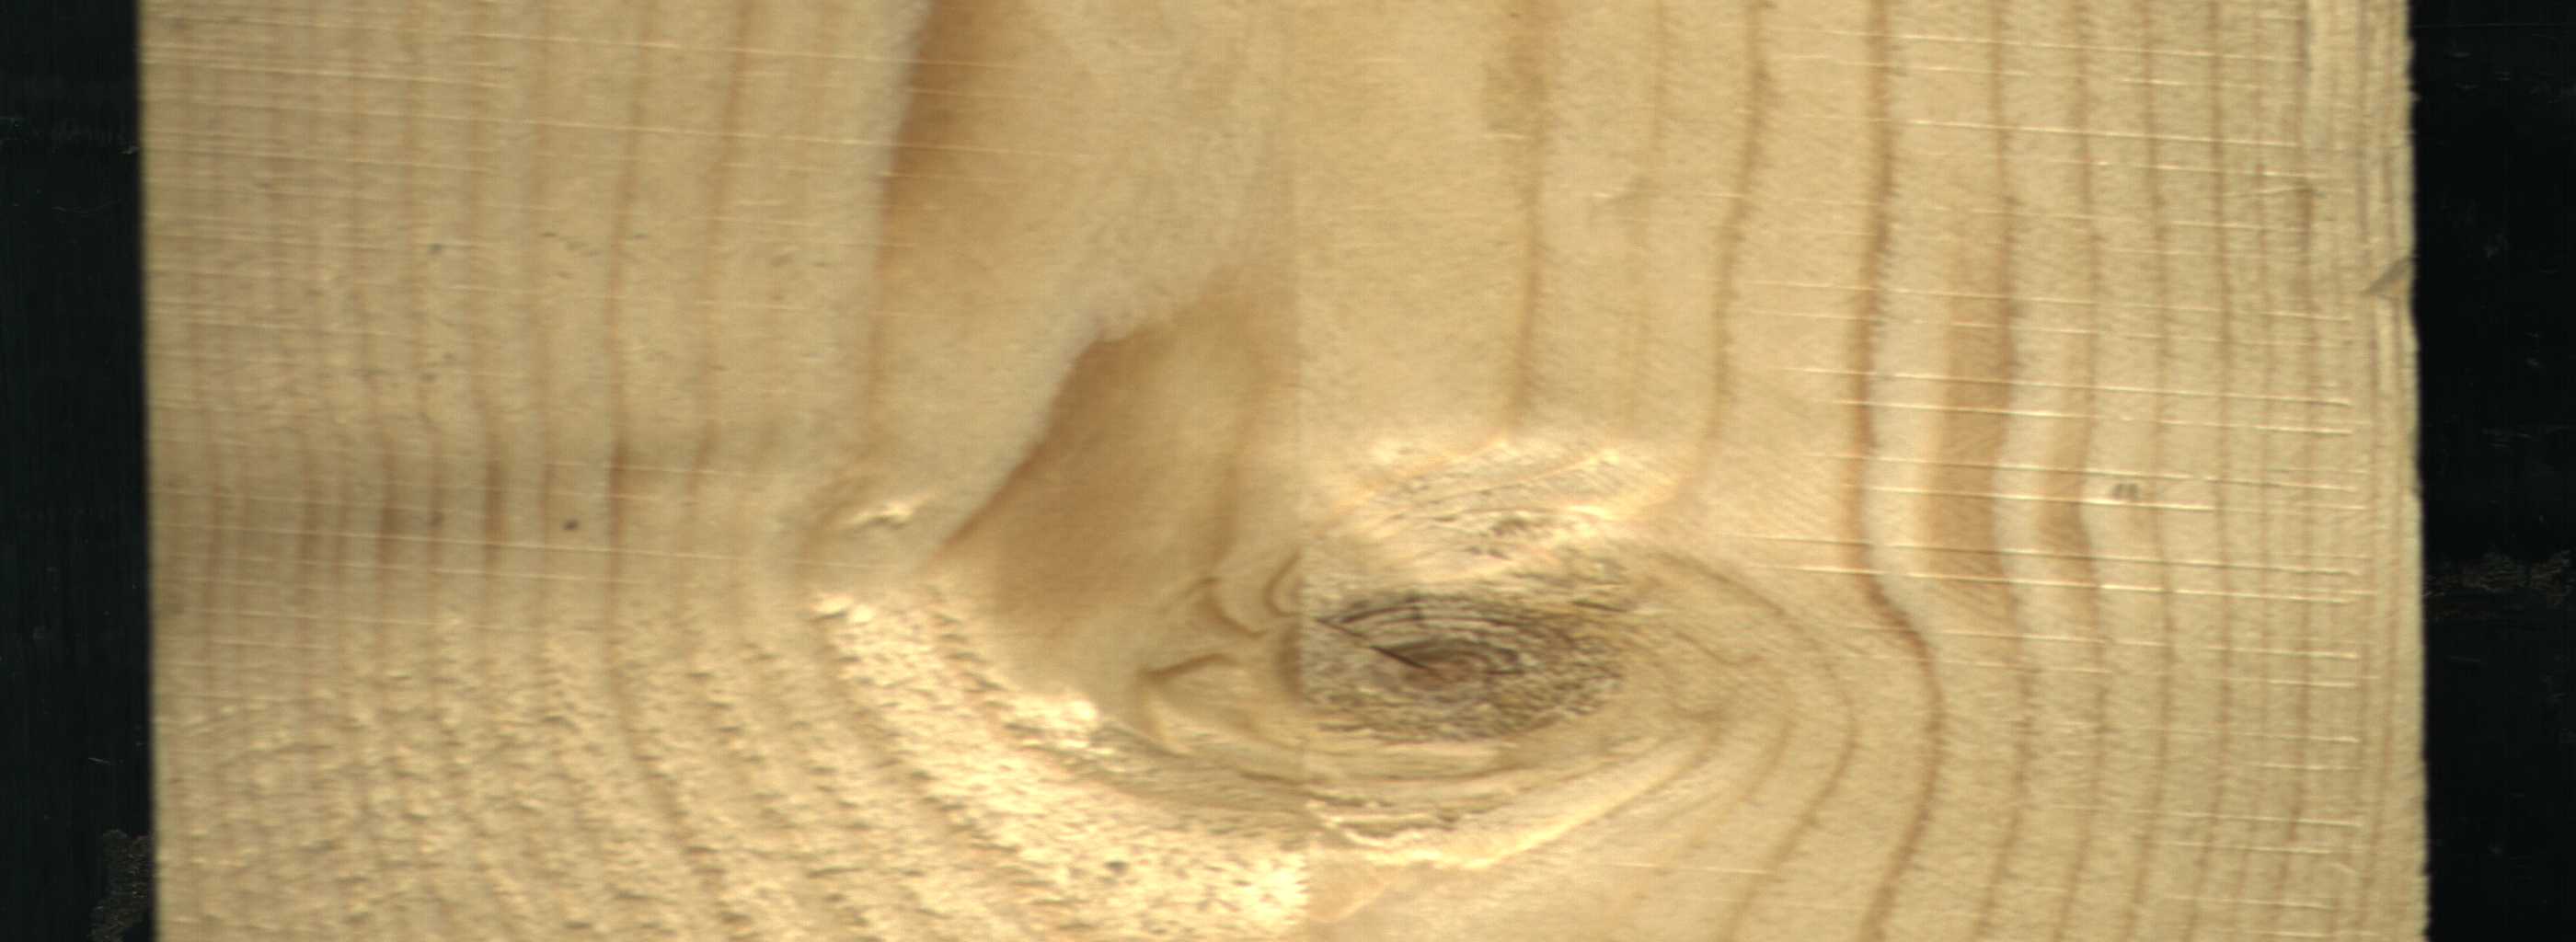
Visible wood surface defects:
Live_Knot